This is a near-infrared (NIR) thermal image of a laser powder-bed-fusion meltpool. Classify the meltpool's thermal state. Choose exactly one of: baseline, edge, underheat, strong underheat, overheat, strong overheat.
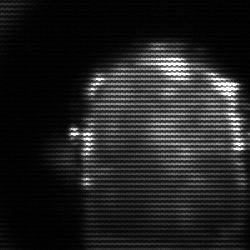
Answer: baseline